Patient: sex F, age 65
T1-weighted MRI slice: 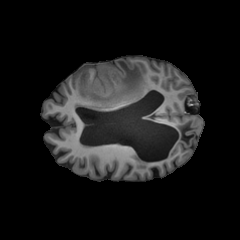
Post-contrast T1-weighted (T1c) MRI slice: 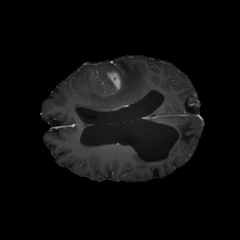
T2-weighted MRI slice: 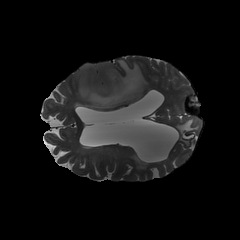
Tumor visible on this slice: yes
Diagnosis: Glioblastoma, IDH-wildtype
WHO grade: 4